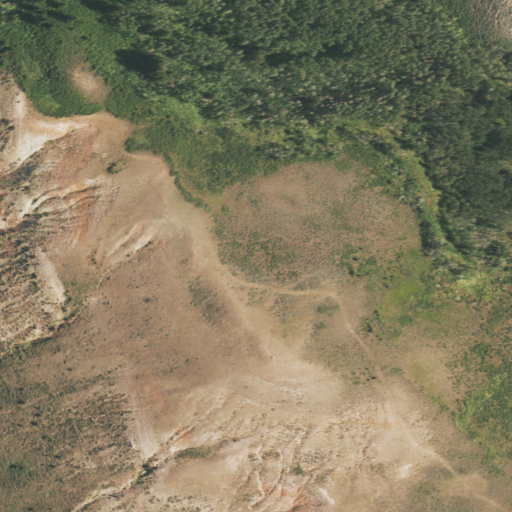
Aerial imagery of mountain in Wyoming named Pine Knoll containing shrub, deciduous forest, evergreen forest, and mixed forest